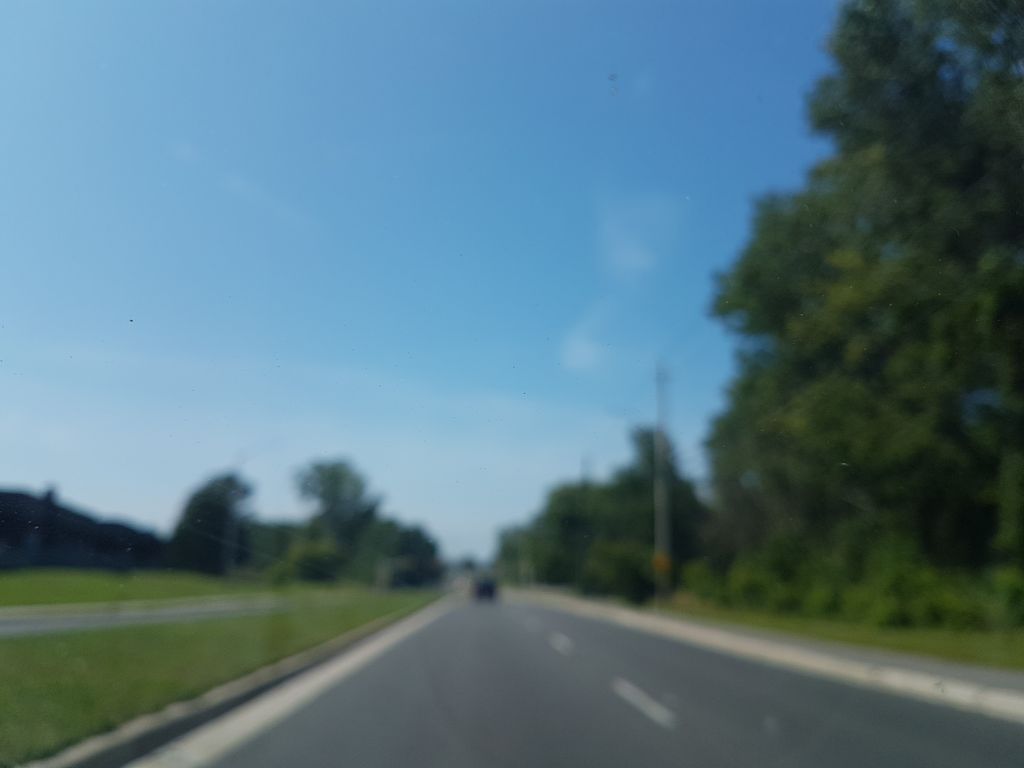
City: ottawa-gatineau